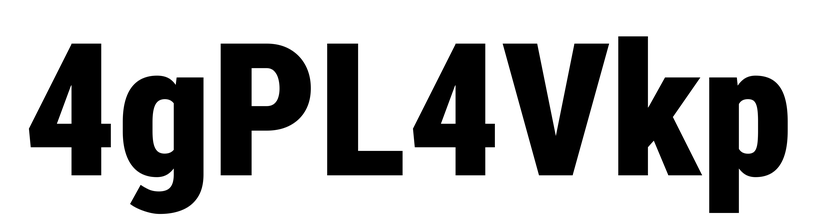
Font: Roboto_Condensed_Black